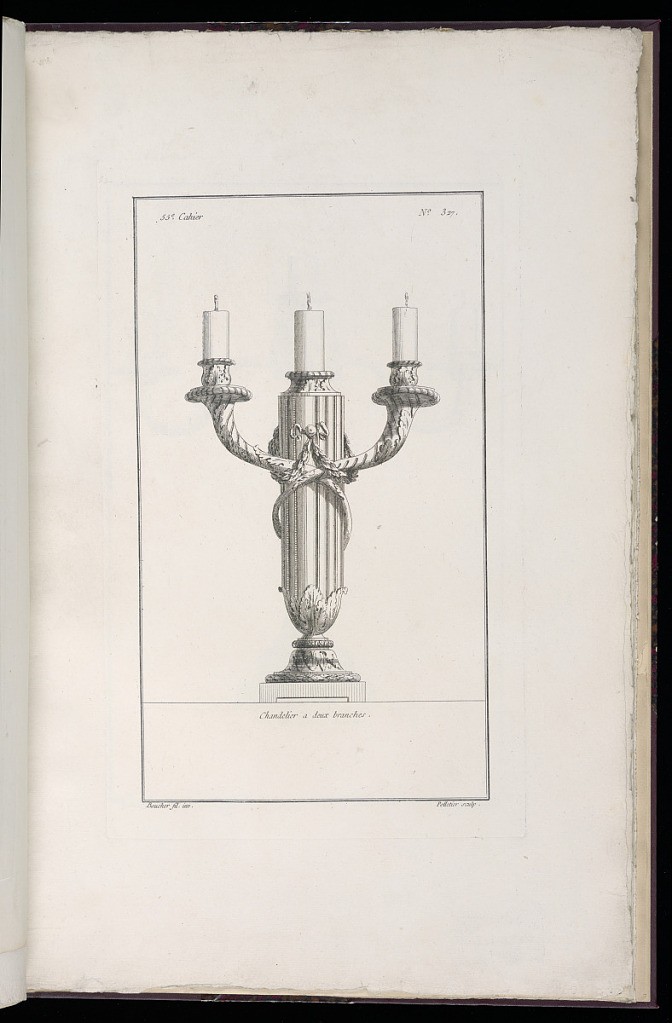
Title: Chandelier a deux branches
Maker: Juste-François Boucher, French, 1736 – 1782
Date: ca. 1775
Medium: Engraving on off white laid paper
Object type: Print
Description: Design for a two-arm candelabra decorated with ornament motifs including fluting, acanthus leaves, garland, and bound leaf. The plate is signed.